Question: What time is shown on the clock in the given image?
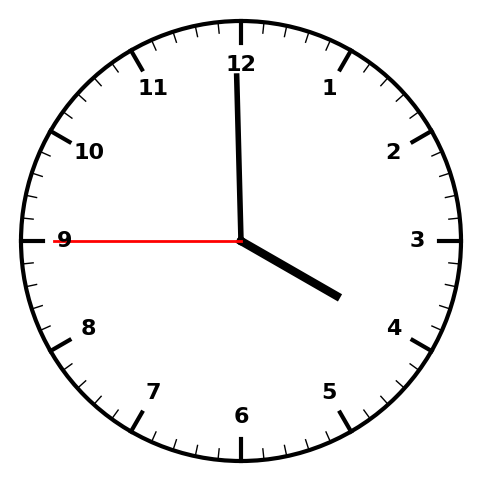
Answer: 03:59:45